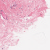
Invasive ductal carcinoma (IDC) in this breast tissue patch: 0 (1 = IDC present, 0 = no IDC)